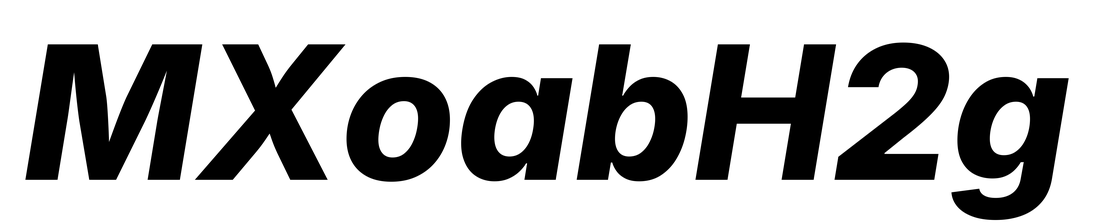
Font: Inter-Italic_ExtraBold_Italic